Question: I'm using the following code to update the state but the Promise.all() array isn't always resolved before the final function is called. Sometimes, the entire array is populated but it usually isn't.
I'm logging the Promise.all() array to the console just so I can see what's happening. What is really peculiar is the state is always updated properly but calling the individual elements in the array often returns "undefined". I need to use the individual elements to create a new array for displaying later which is why I'm accessing them.
Please help me either figure out how to access the array when it's finished updating or a better way to process the entire thing.
'''
class X {
componentDidMount() {
const numTiles = 3;
for (let i = 0; i < numTiles; i++) {
Promise.all([
this.fetchSong(), // returns JSON from SQLite DB
this.fetchArtists(), // returns JSON from SQLite DB
])
.then(values => {
this.testing(values);
});
}
}
testing(arr) {
console.log("arr: ", arr);
console.log("arr[0]: ", arr[0]);
console.log("arr[0].id: ", arr[0].id);
console.log("arr[0].name: ", arr[0].name);
console.log("arr[0].artist: ", arr[0].artist);
console.log("arr[1]: ", arr[1]);
console.log("arr[1][0]: ", arr[1][0]);
console.log("arr[1][1]: ", arr[1][1]);
console.log("arr[1][0].artist: ", arr[1][0].artist);
console.log("arr[1][1].artist: ", arr[1][1].artist);
}
}
'''
Edit: code for fetchSong() and fetchArtists() added.
'''
fetchSong() {
let id = Math.floor(Math.random() * 2000) + 1; // get random number for id
return new Promise((resolve, reject) => {
Bingo.getSong(id).then(song => {
resolve(song);
});
});
}
fetchArtists() {
return new Promise((resolve, reject) => {
let arr = [];
for (let j = 0; j < 2; j++) {
let id = Math.floor(Math.random() * 10) + 1;
Bingo.getArtist(id).then(artist => {
arr.push(artist);
});
resolve(arr);
};
});
}
'''
The console screenshot below shows the Promise.all() array has been populated but the array elements are still missing.

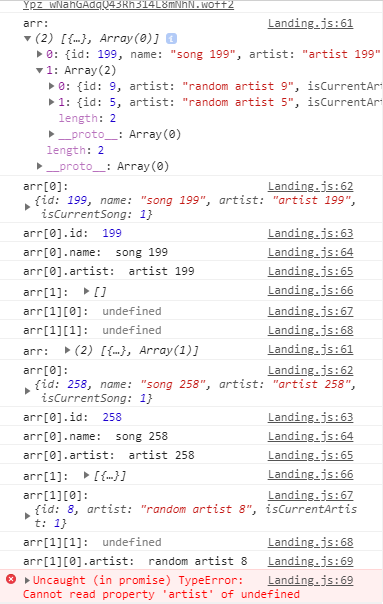
Answer: The problem is in the implementation of 'fetchArtists', which resolved before any of the single-artist-fetching promises were resolved.
I've also simplified 'fetchSong', but the gist of 'fetchArtists' now is you store the promises that will resolve to single artists, then wait for all of them to resolve. There's no reason to add a '.then()' there, since as you know, 'Promise.all()' will resolve with an array of resolved values anyhow.
'''
fetchSong() {
const id = Math.floor(Math.random() * 2000) + 1;
return Bingo.getSong(id);
}
fetchArtists() {
const fetchPromises = [];
for (let j = 0; j < 2; j++) {
const id = Math.floor(Math.random() * 10) + 1;
fetchPromises.push(Bingo.getArtist(id));
}
return Promise.all(fetchPromises);
}
'''